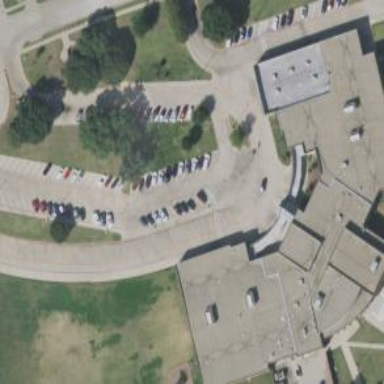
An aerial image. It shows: Parking space is available.